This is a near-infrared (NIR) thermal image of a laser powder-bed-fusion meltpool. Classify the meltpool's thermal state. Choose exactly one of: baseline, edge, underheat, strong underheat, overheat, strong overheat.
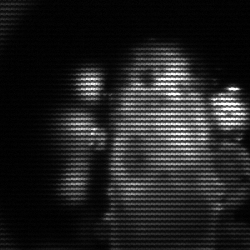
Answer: strong underheat